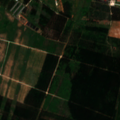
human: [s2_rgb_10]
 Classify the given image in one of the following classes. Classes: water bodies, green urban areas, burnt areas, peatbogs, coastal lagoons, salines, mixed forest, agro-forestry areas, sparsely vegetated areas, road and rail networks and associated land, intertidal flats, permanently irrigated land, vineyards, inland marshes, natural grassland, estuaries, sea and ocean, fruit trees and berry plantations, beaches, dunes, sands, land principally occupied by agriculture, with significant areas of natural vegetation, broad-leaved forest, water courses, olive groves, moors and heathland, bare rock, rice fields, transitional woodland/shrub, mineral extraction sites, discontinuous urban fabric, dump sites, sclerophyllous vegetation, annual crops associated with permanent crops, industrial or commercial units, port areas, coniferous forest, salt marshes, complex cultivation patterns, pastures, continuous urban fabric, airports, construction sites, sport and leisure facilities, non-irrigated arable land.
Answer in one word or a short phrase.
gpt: complex cultivation patterns, broad-leaved forest, sclerophyllous vegetation, transitional woodland/shrub